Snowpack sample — Buffalo Mountain, Silverthorne, Colorado, USA (1/25/25, 10:11 AM MST)
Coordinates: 39.6222, -106.1139
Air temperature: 22 °F
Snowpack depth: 110 cm
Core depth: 30 cm
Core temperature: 42.8 °F
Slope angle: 12°, slope face: 102°
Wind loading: high
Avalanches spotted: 0
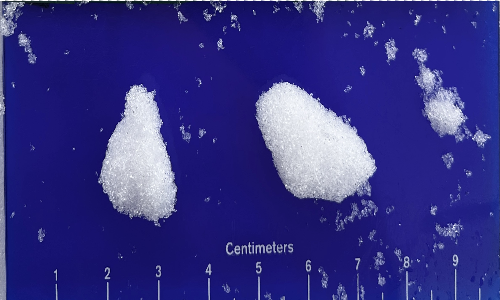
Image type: core
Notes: No avalanches nearby, collected on the outskirts of a fire break 15 meters from the treeline, on way to Buffalo and Red Mountain